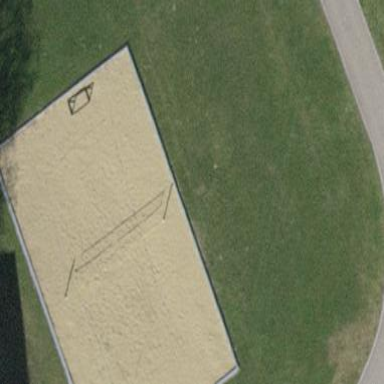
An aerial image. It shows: Sandy pitch designated for beach volleyball.